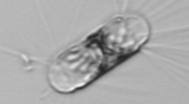
Label: Corethron_hystrix